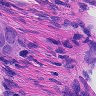
Metastatic tissue present: yes